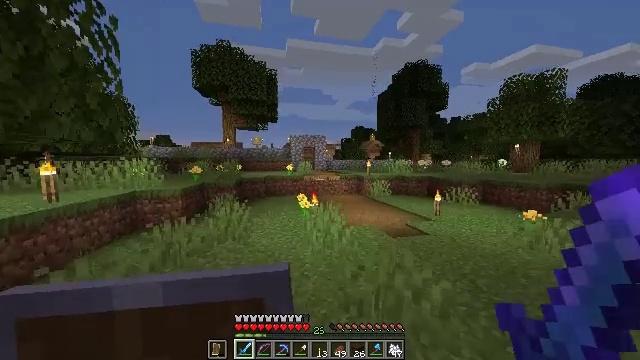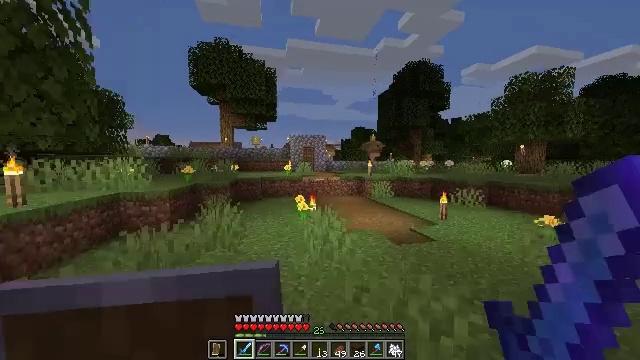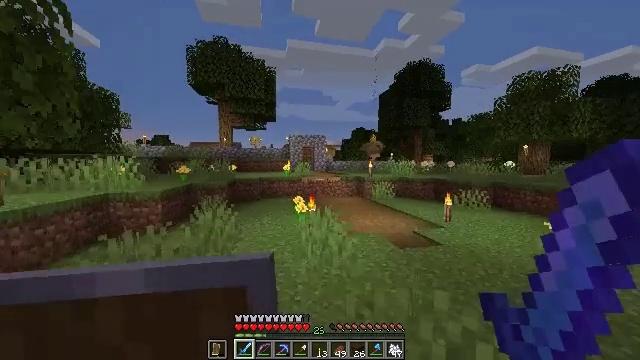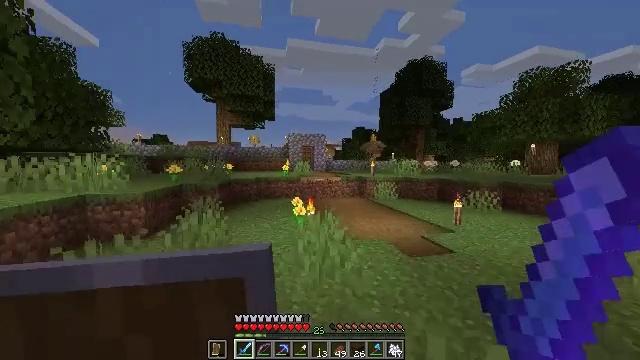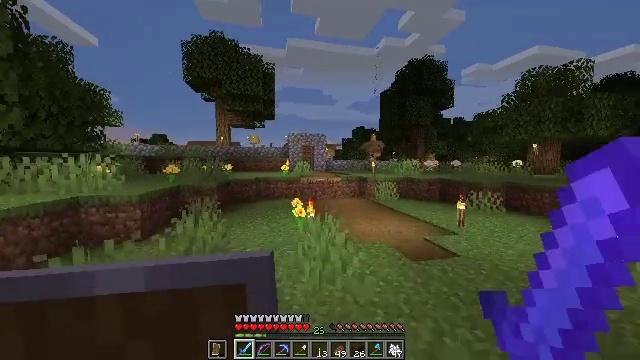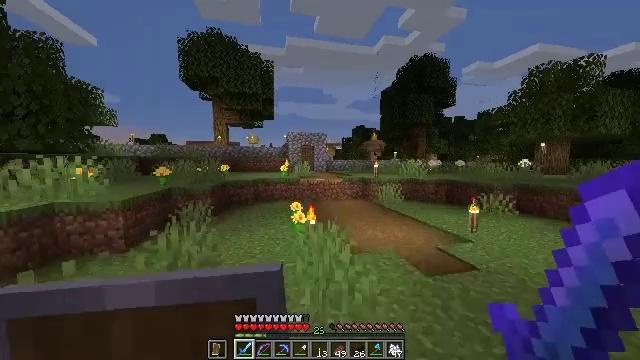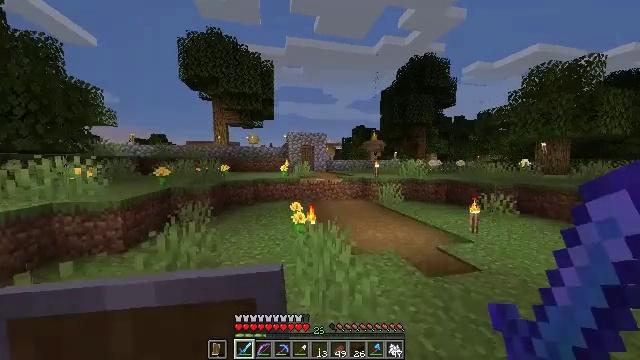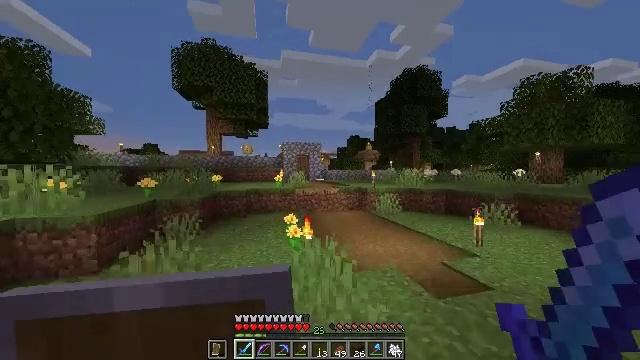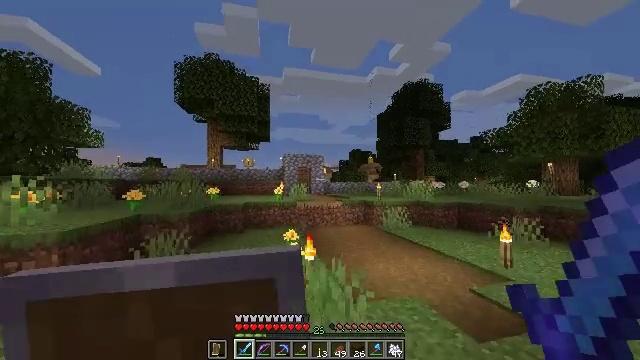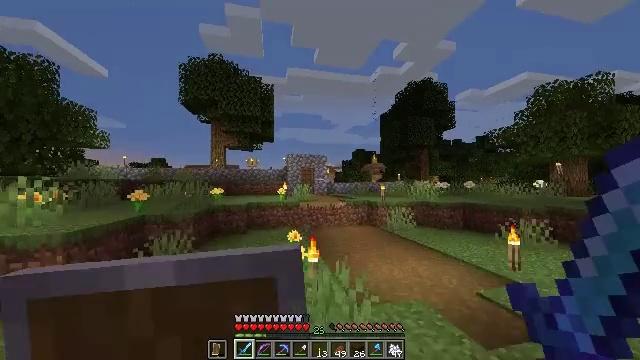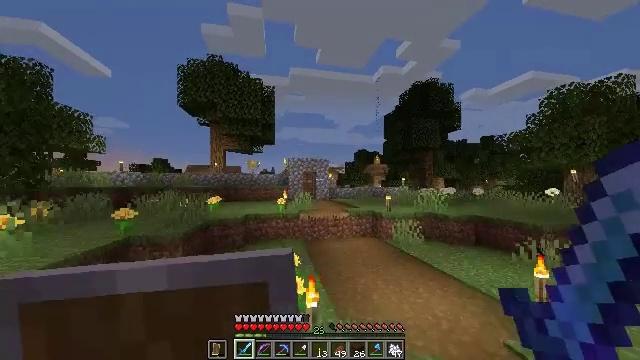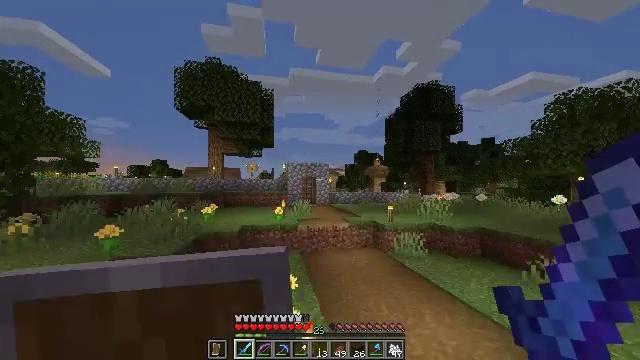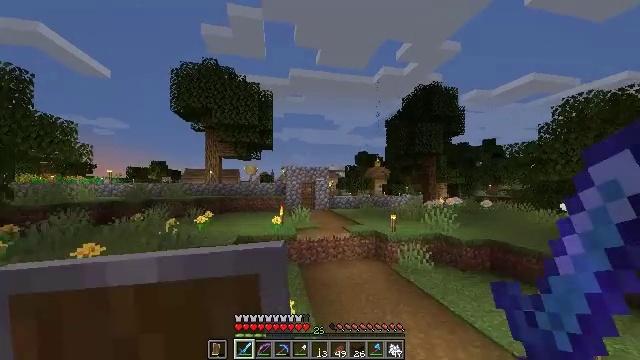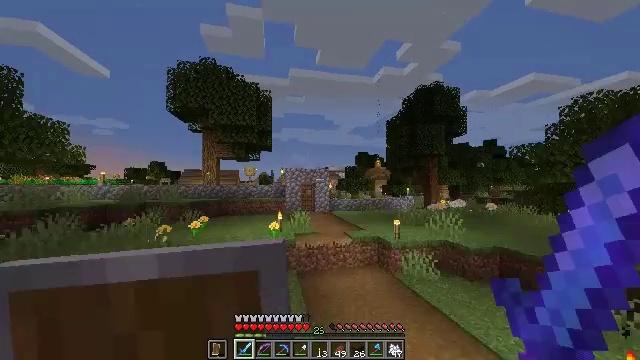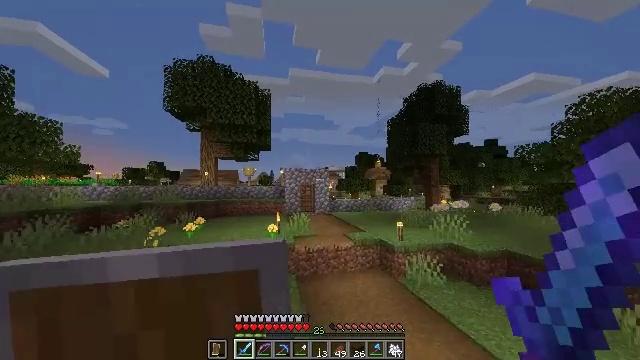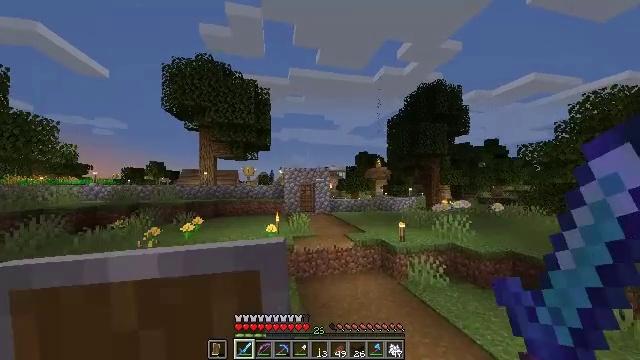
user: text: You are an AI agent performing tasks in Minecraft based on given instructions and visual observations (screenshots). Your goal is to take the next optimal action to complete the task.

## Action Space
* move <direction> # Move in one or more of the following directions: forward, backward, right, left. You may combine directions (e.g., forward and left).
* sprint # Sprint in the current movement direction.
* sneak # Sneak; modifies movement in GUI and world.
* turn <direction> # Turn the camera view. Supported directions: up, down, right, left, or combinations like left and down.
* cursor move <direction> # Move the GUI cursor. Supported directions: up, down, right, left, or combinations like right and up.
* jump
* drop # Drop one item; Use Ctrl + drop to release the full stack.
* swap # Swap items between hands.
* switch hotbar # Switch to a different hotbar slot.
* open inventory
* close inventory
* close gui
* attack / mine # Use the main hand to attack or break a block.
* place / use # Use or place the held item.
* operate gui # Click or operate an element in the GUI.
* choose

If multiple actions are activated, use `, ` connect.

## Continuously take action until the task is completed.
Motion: motion action
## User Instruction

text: craft item air
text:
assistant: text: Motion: move forward
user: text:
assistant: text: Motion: move forward
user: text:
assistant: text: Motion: move forward
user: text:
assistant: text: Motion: move forward
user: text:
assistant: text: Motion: move forward
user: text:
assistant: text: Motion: move forward, sprint
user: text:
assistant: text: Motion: move forward, sprint, turn right and up
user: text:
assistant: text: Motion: move forward, turn up
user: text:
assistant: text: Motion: move forward, jump
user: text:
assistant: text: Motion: move forward, jump
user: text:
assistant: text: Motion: move forward
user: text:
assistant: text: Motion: move forward
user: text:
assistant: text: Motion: move forward
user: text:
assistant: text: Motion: move forward
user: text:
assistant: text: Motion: move forward
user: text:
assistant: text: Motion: move forward
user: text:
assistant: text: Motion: move forward
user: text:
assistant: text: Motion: move forward
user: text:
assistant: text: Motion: move forward
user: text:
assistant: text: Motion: move forward
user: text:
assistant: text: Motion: move forward
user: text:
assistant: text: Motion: move forward
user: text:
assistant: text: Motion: move forward
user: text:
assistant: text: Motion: move forward
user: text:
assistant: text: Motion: move forward
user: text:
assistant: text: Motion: move forward
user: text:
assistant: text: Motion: move forward
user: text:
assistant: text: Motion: move forward, turn left
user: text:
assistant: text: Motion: move forward
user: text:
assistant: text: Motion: move forward